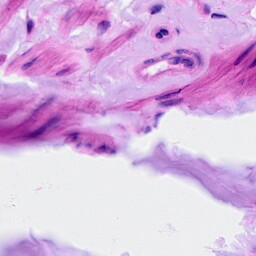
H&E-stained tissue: Ovarian